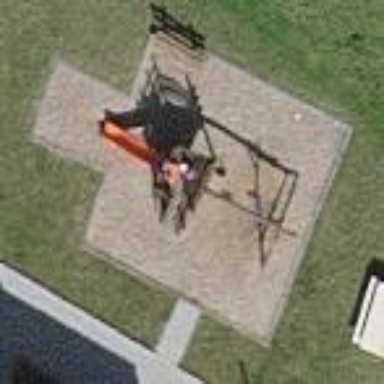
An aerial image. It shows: Playground area for leisure land.